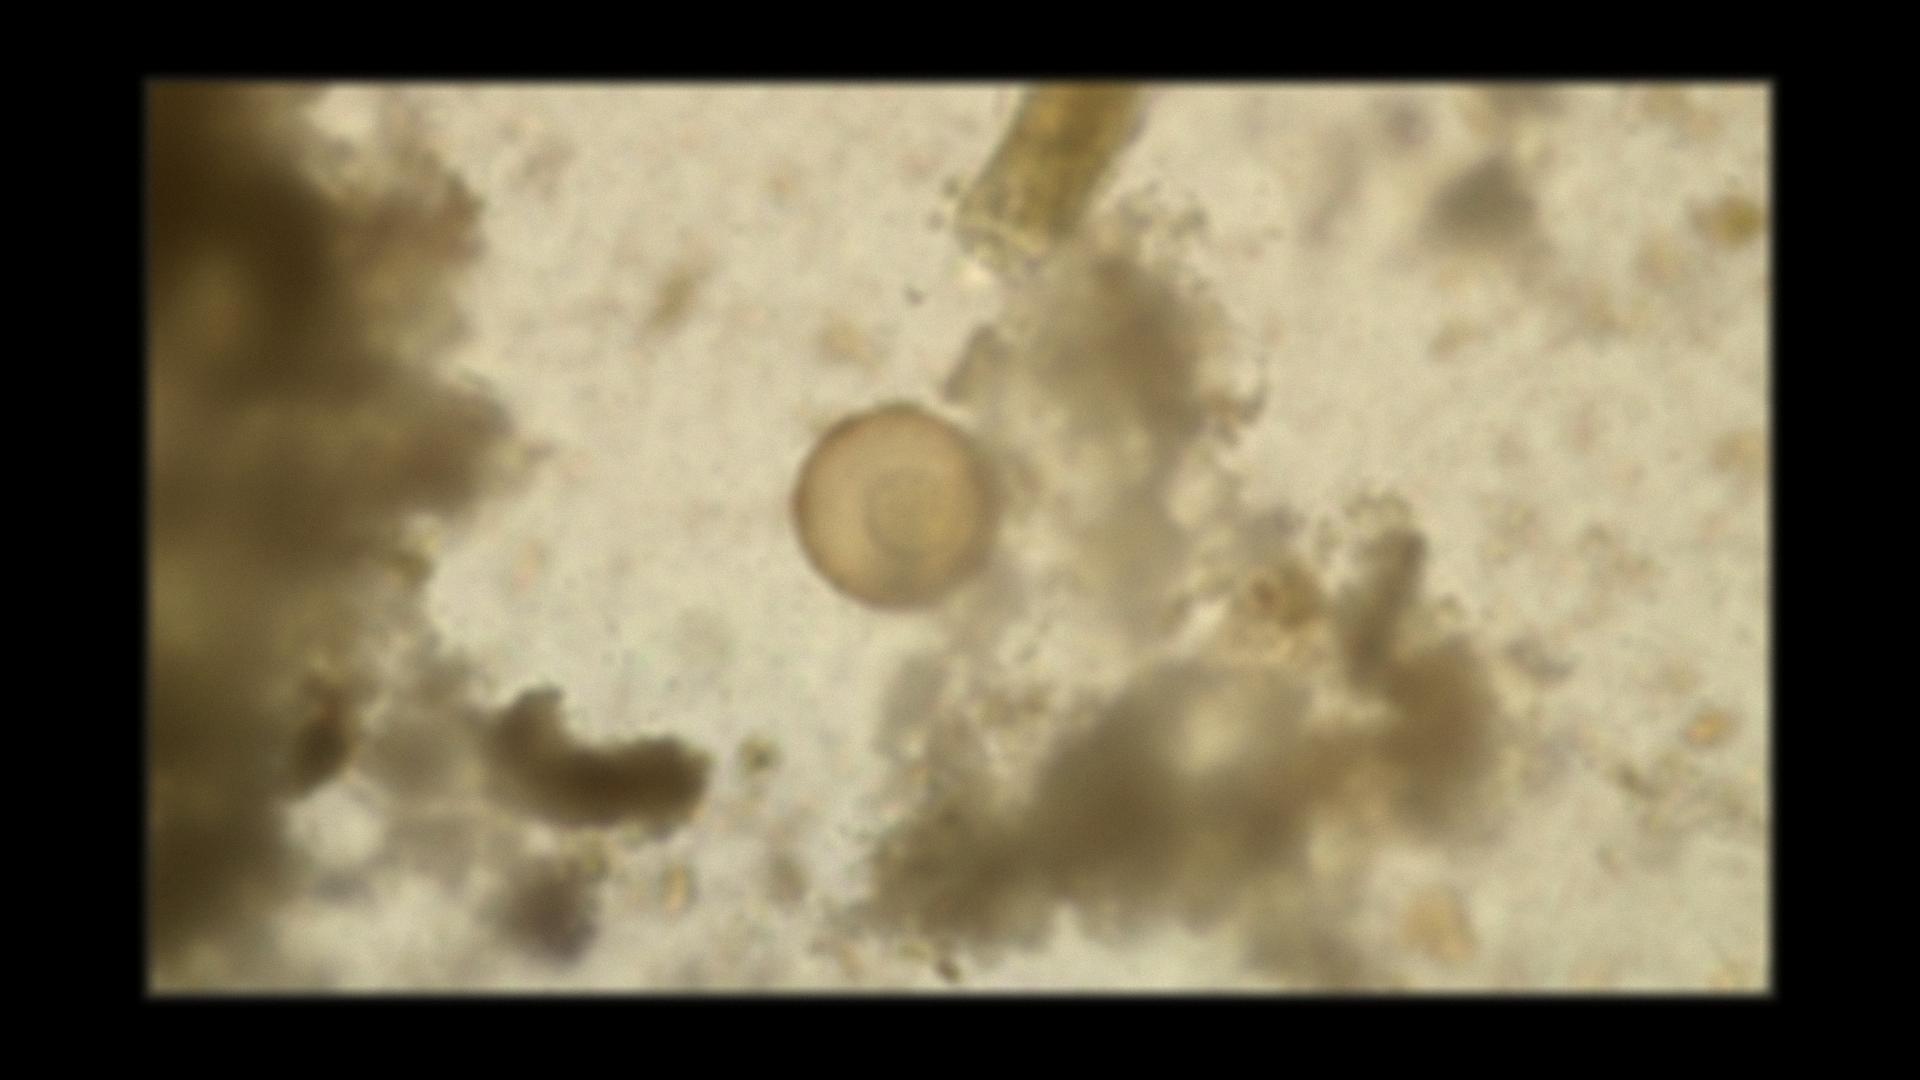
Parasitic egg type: Hymenolepis diminuta